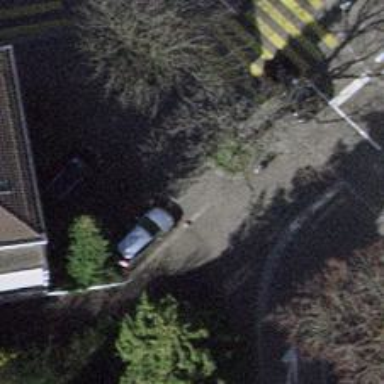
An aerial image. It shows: Avenue lined with trees.